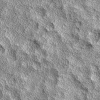
Atmospheric dust classification: not_dusty